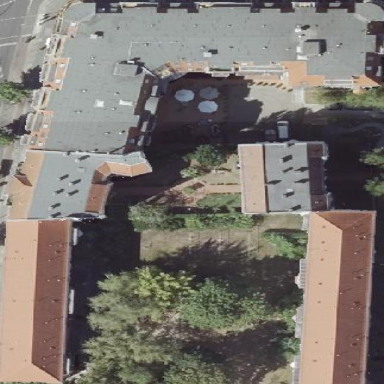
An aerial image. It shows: Unique apartment building with quadruple saltbox roof shape.